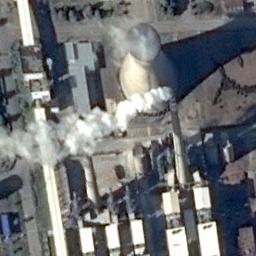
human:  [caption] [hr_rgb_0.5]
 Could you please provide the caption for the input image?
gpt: The thermal power station is next to some buildings and trees with white mist above .

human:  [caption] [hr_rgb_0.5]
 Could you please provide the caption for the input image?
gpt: There are two thermal power stations and several building blocks .

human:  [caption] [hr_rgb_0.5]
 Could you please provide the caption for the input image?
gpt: Many buildings are near the thermal power station .

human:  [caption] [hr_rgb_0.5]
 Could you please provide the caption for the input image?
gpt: In the thermal power plant there are plants and machinery, there is a cooling tower with steam, and there is a chimney with smoke .

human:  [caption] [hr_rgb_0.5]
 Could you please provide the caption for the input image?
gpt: There are some white buildings and three chimneys on the thermal power station .